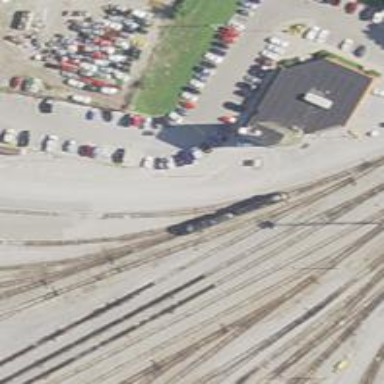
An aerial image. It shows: Railway yard in service.